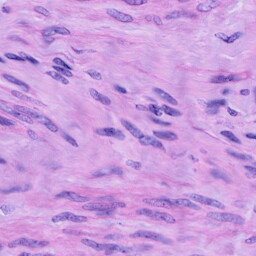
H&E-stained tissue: Cervix